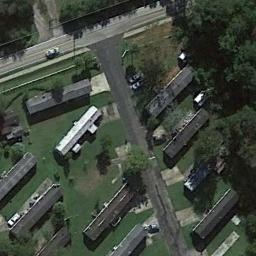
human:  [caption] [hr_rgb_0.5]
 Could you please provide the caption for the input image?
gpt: There are many buildings in the mobile home park .

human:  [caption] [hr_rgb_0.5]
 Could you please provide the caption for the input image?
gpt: The roof of most mobile homes is white .

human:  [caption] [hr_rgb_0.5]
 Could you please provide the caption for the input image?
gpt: The mobile home park has some mobile homes on the grass and a road goes through the mobile home park .

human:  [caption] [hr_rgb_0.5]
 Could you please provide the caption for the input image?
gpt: The mobile home park is on the grass next to some trees .

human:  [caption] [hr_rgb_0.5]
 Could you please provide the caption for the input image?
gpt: There are some black buildings on green lawns in the mobile home park .